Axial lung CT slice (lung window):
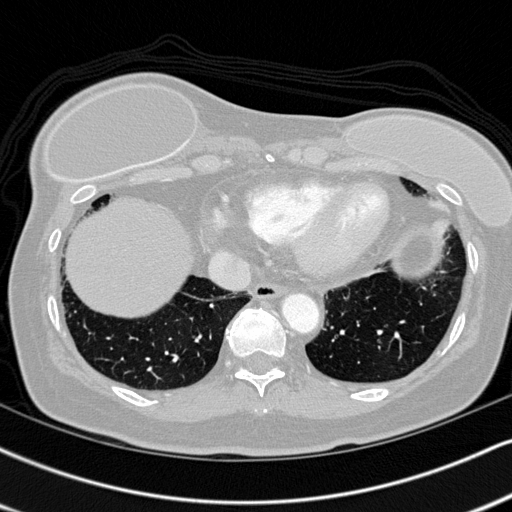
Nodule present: no